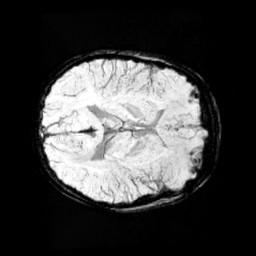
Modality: minIP
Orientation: axial
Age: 11
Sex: female
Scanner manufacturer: siemens
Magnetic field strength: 3 T
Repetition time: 0.027 s
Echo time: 0.02 s